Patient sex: M
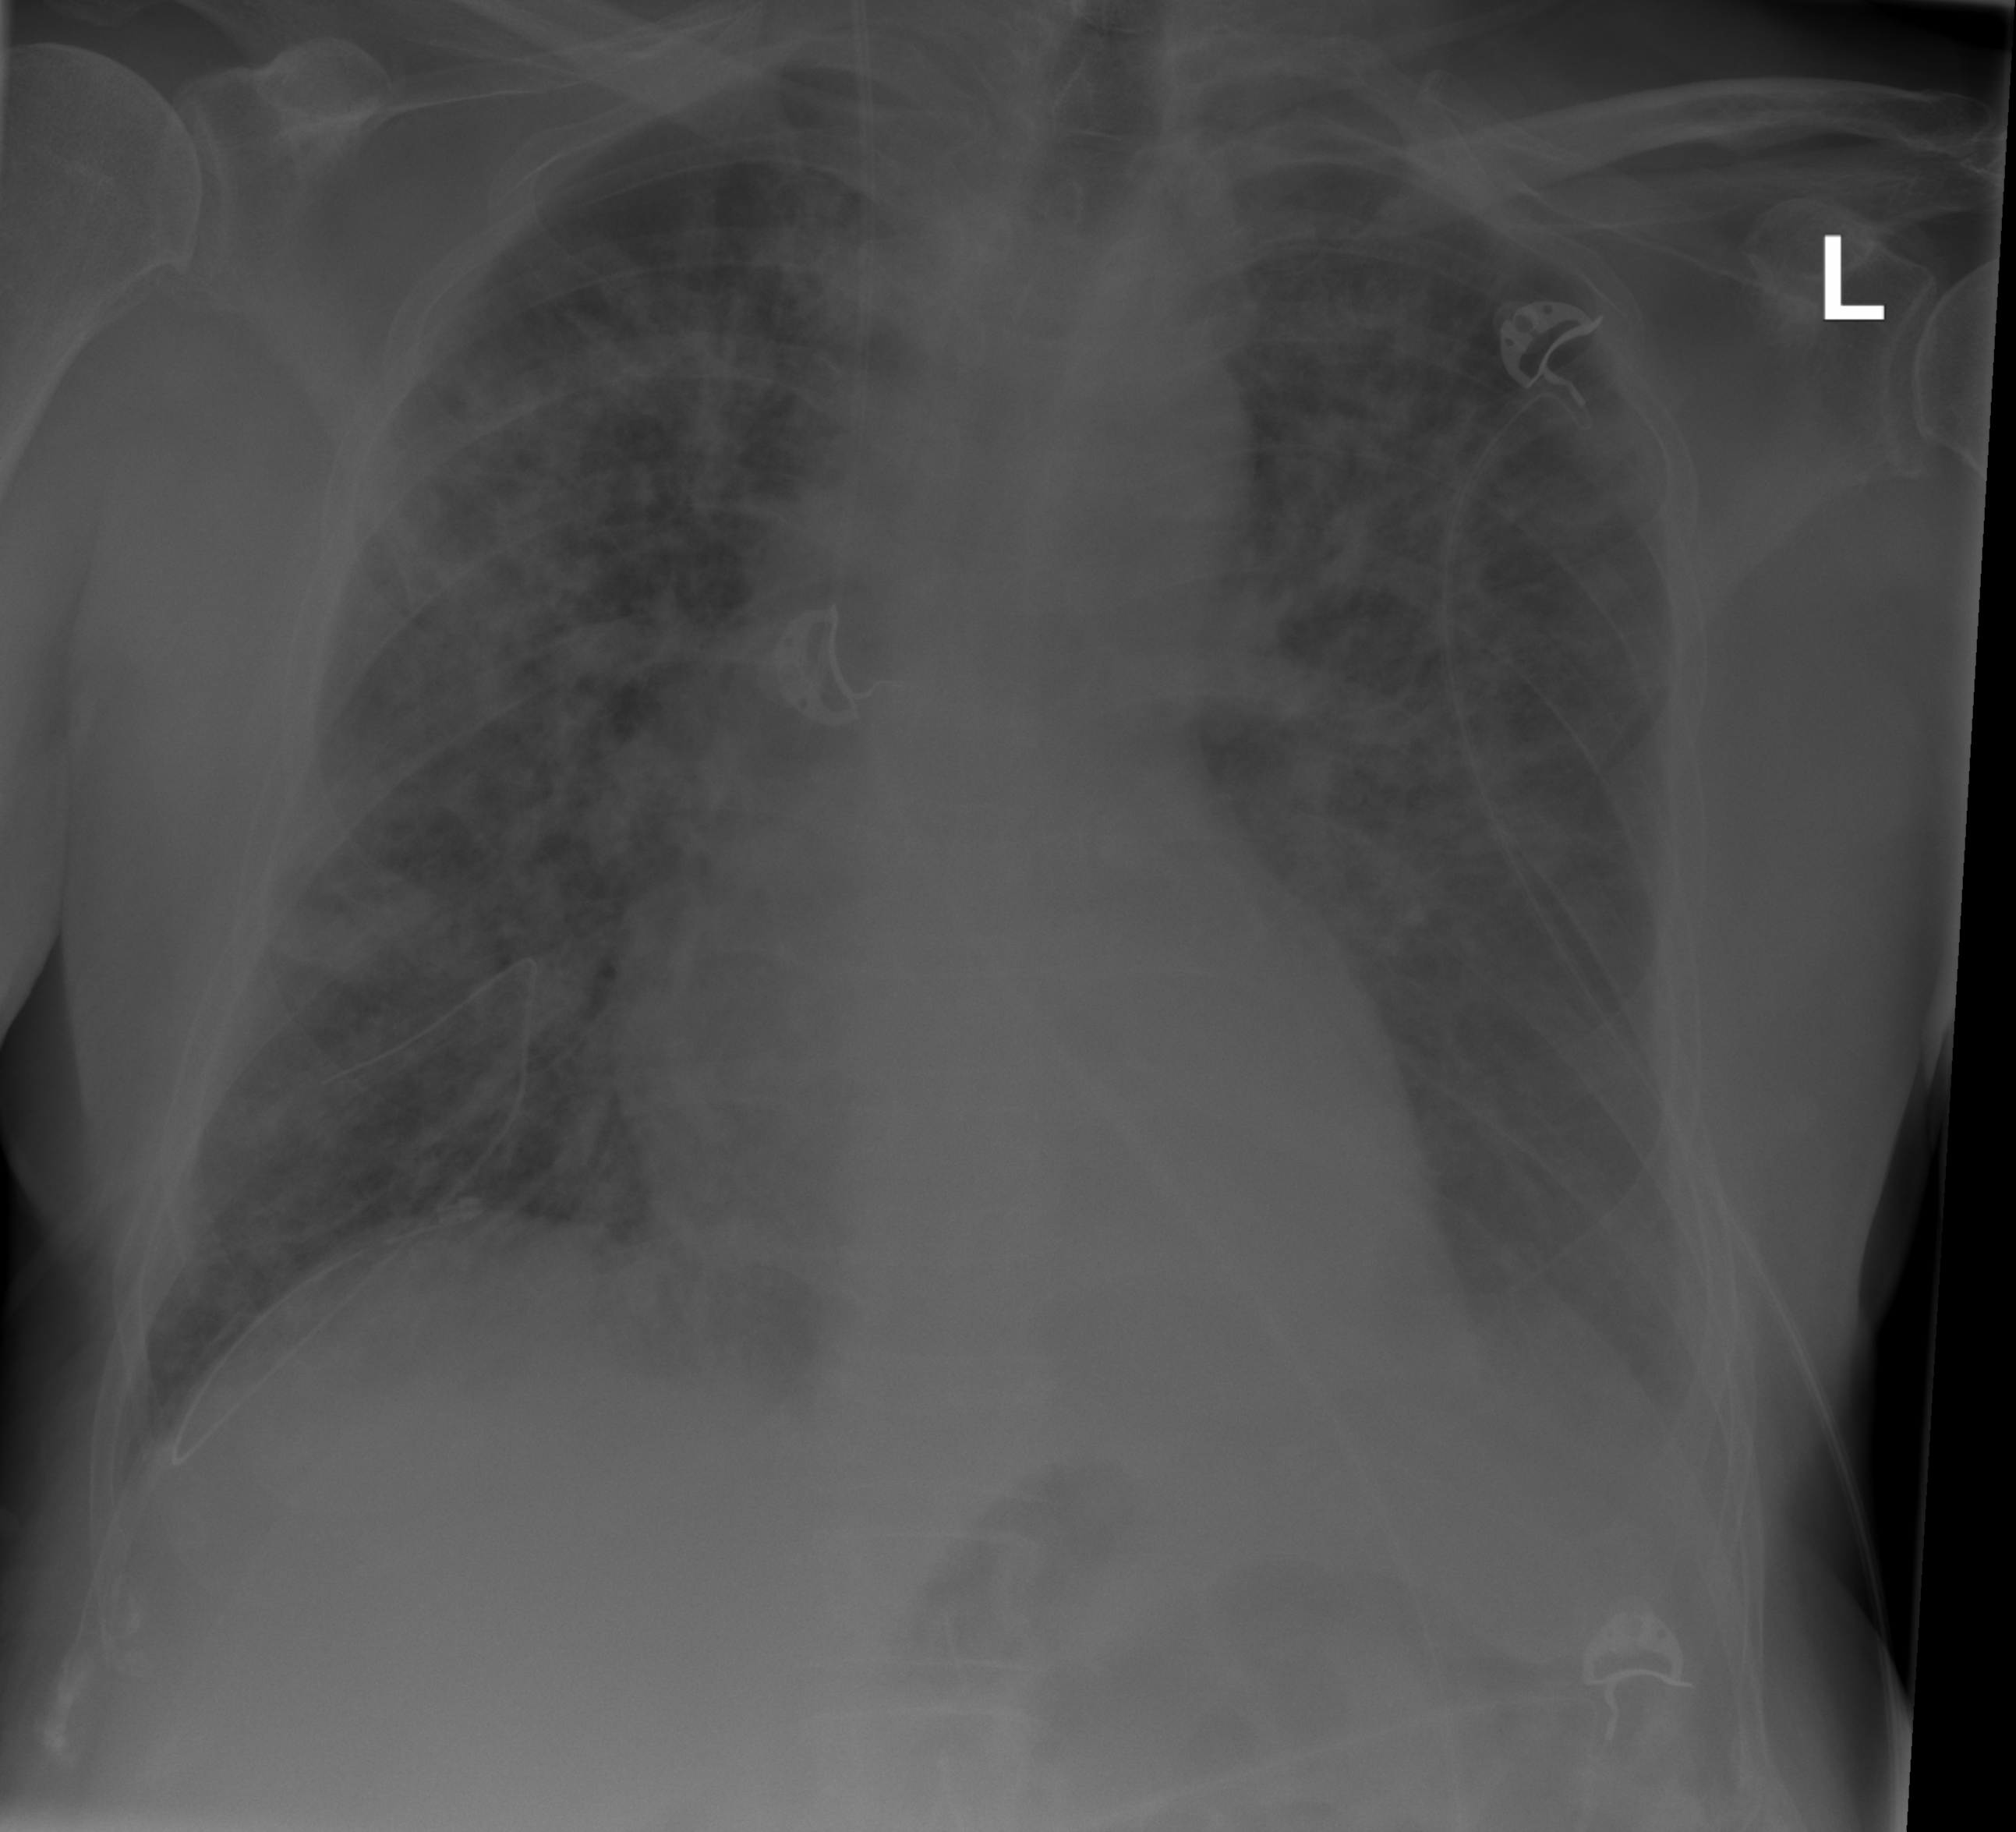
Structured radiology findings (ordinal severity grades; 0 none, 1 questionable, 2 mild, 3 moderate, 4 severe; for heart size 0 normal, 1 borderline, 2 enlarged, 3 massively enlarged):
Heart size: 2
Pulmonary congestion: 2
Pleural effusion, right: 0
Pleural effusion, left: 3
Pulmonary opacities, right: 3
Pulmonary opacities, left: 3
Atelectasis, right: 2
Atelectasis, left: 2